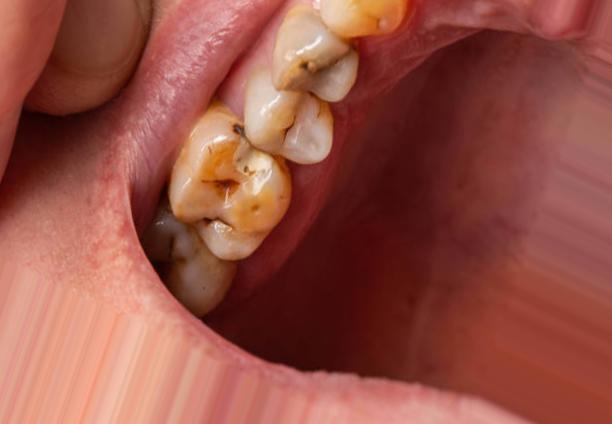
Condition: Caries